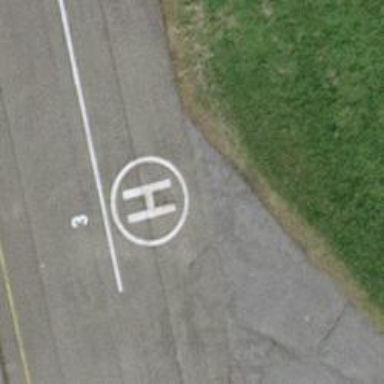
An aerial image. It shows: Image of helipad at airport.